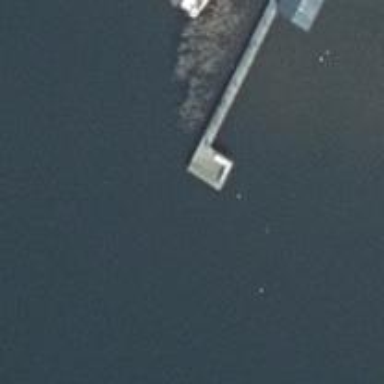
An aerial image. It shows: Man-made pier.